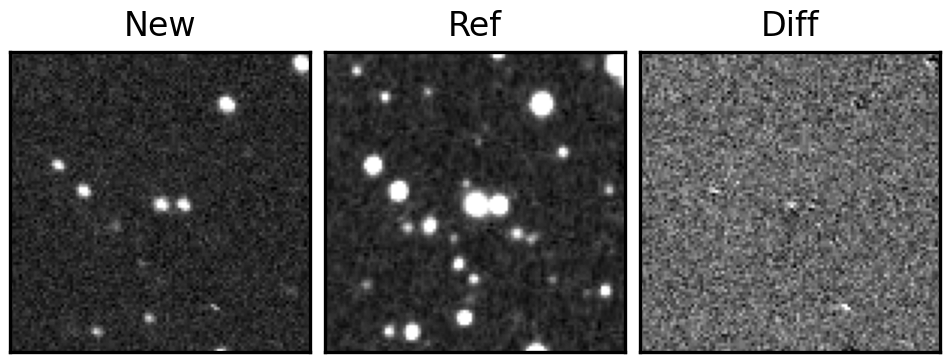
Label: real